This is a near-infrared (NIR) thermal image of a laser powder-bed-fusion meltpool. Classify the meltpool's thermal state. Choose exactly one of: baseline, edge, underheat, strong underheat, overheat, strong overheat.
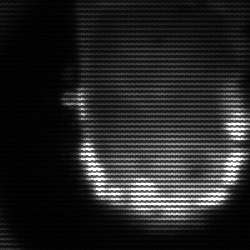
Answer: baseline